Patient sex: F
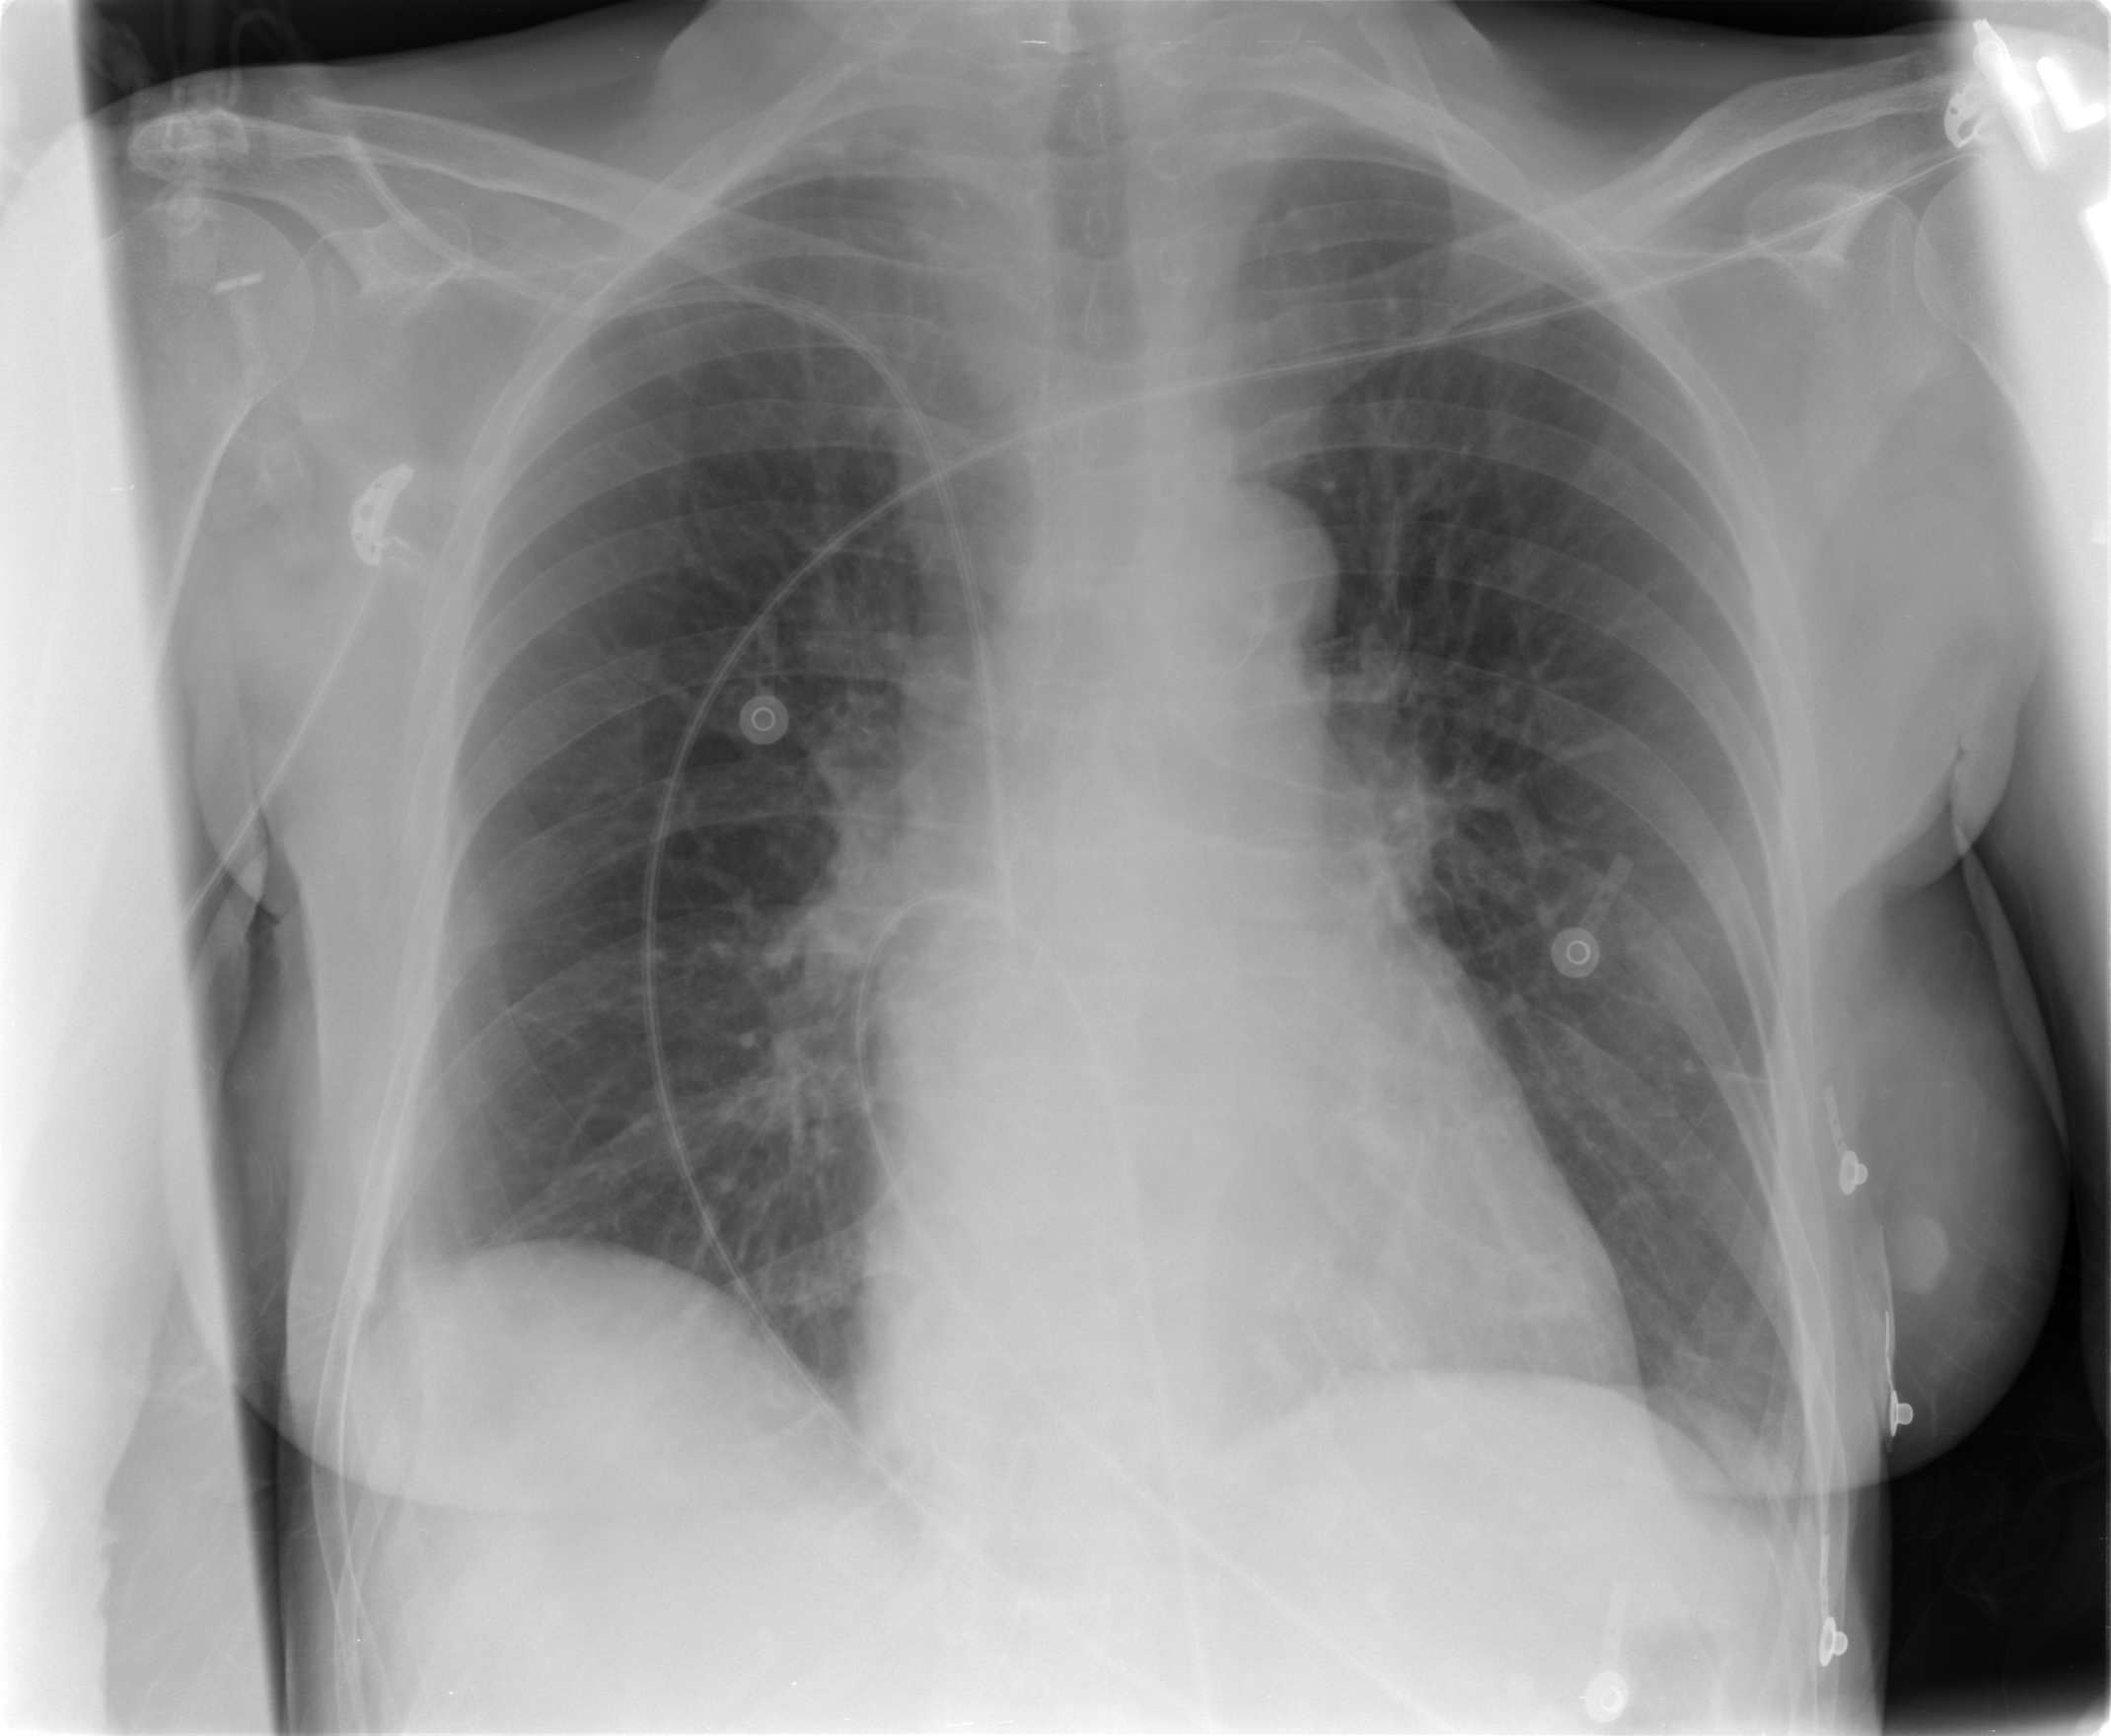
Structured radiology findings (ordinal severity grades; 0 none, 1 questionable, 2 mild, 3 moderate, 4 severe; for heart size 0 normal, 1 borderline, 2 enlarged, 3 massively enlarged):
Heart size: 2
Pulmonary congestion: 2
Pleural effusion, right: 1
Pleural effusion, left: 2
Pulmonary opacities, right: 2
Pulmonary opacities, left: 1
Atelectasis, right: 2
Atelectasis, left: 2